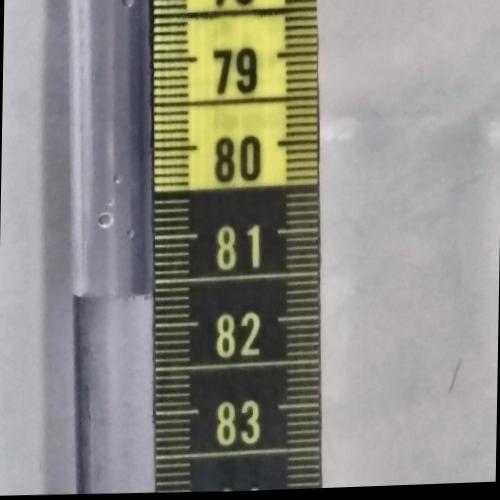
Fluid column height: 81.6 cm